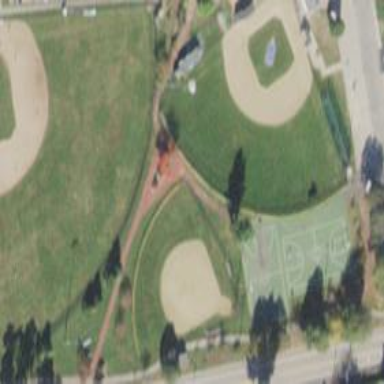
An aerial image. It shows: Baseball pitch for leisure and sports activities.